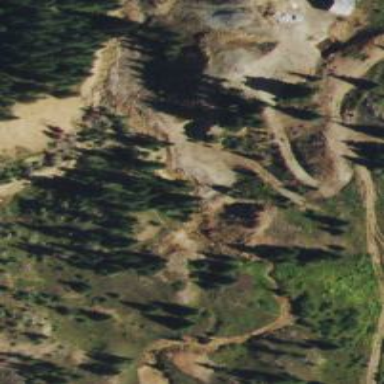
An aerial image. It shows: Quarry area.